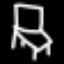
Label: chair